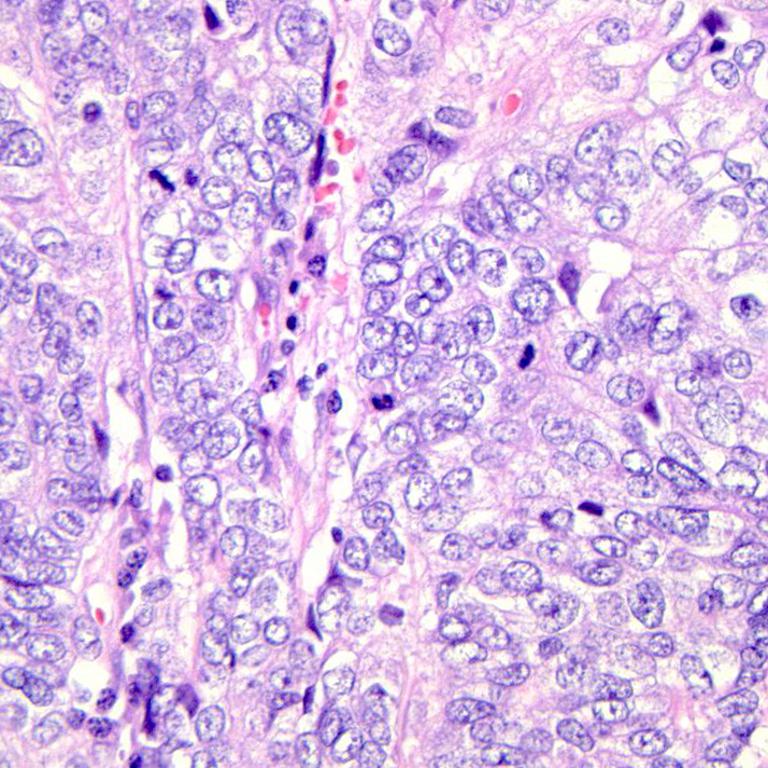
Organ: colon
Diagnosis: adenocarcinomas